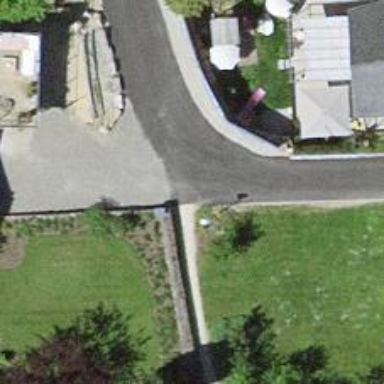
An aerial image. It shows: Asphalt footway with no sidewalk.